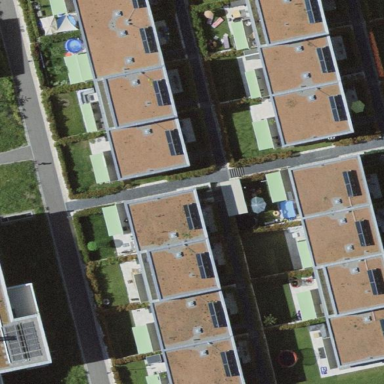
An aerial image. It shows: Terrace building with flat roof.